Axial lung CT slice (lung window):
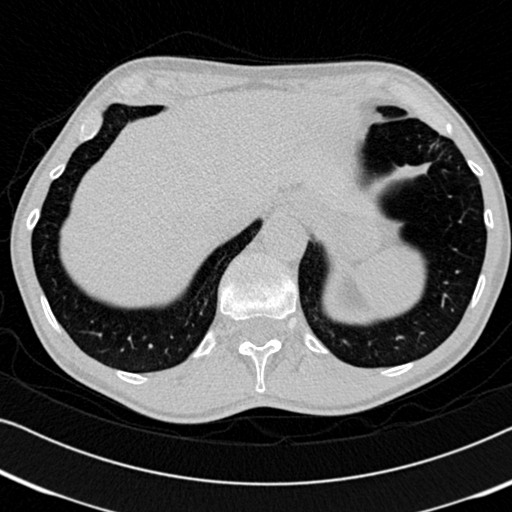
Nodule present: no